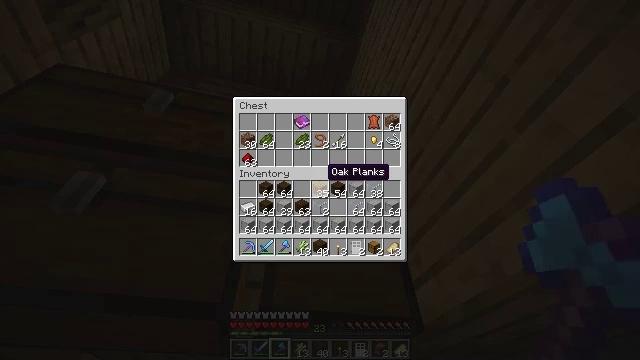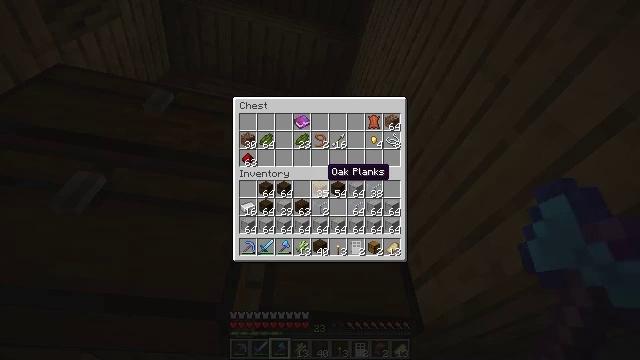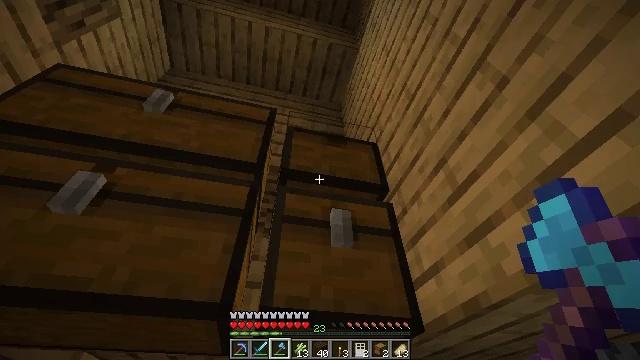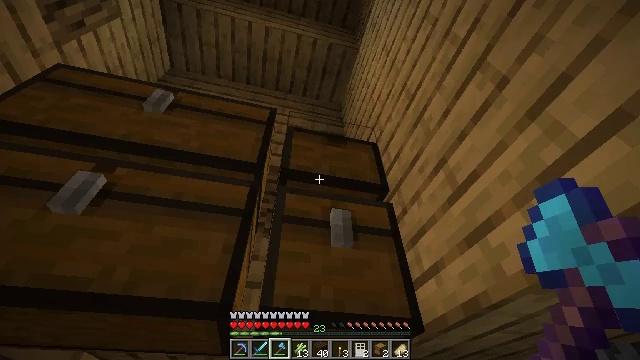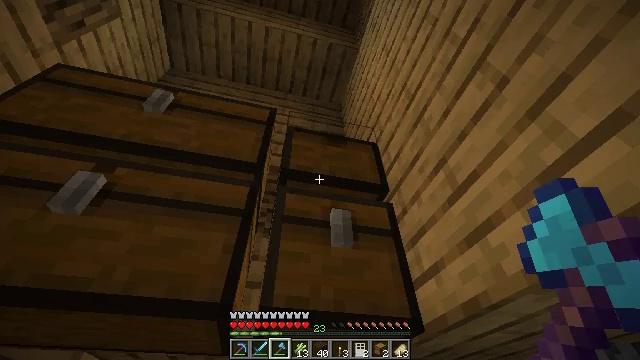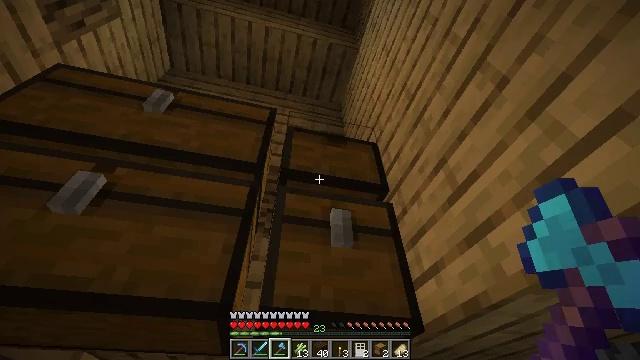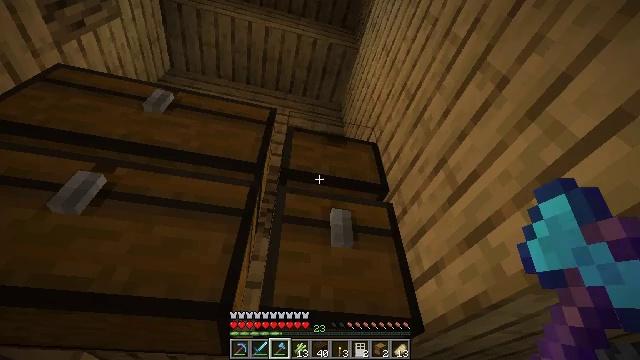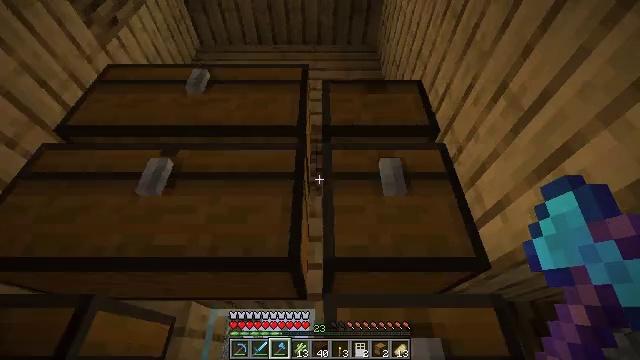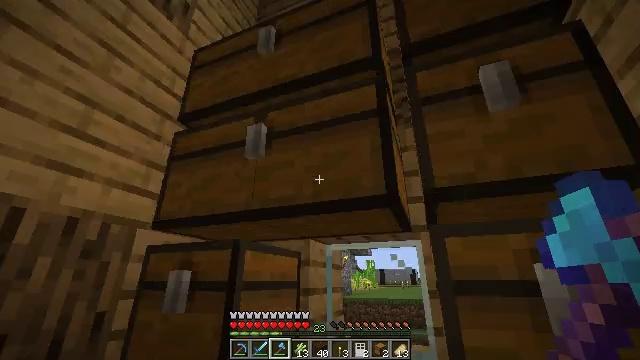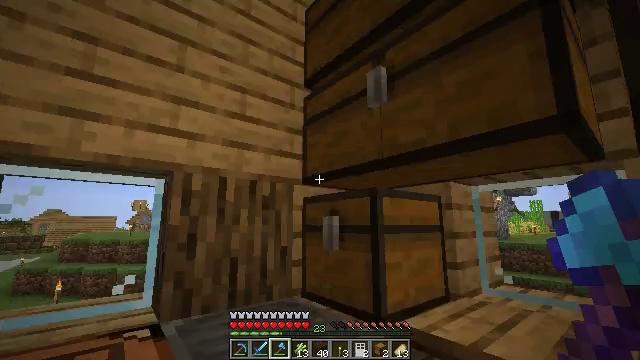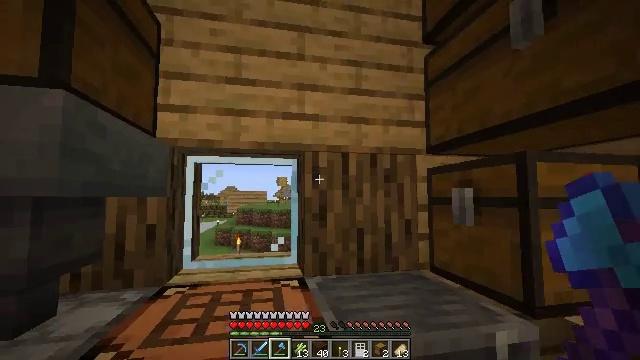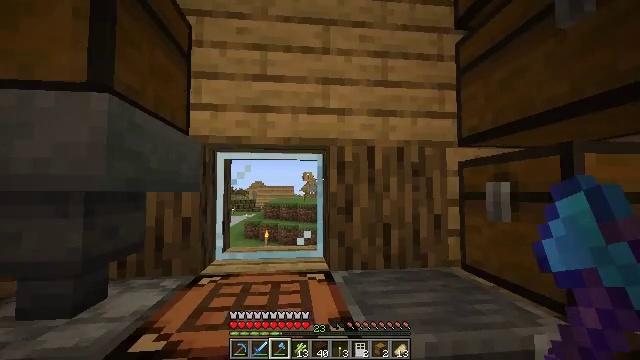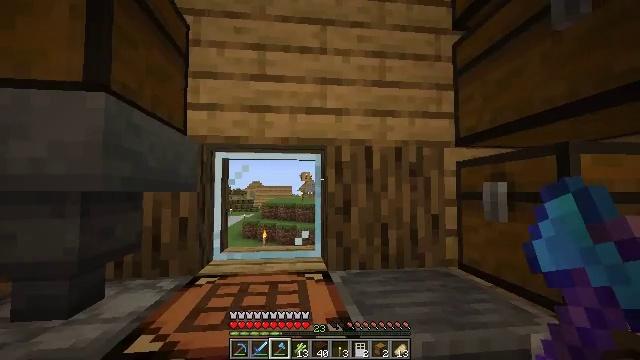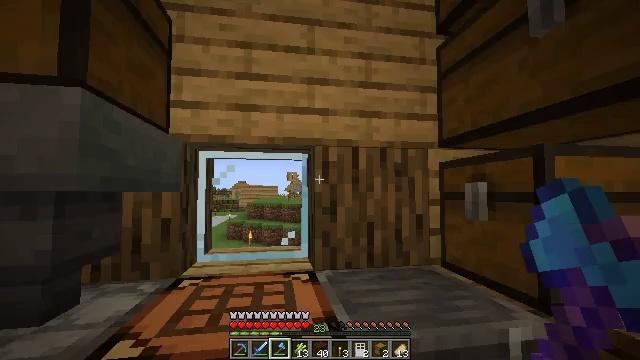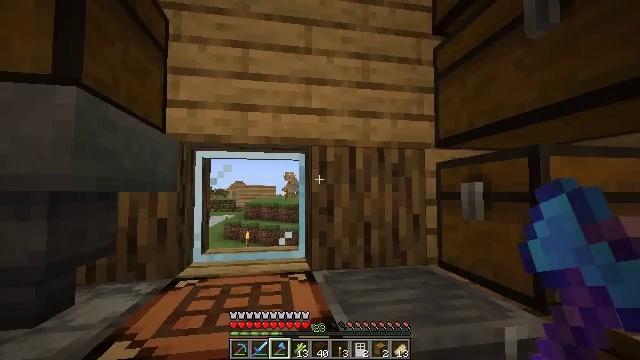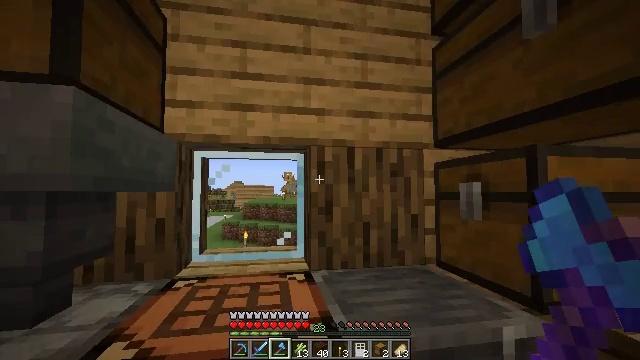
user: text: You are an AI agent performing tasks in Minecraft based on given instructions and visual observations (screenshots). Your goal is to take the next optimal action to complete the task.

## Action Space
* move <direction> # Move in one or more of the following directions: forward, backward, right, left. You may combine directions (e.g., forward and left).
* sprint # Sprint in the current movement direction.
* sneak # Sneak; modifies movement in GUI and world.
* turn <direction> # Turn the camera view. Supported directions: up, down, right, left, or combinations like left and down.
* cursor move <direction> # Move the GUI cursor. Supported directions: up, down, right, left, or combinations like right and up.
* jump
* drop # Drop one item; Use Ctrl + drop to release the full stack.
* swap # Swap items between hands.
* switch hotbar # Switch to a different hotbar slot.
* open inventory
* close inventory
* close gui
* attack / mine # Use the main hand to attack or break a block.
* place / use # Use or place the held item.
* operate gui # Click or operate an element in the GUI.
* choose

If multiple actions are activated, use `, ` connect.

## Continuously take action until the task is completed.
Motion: motion action
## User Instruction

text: Collect sugar cane near water sources.
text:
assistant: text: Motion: no_op
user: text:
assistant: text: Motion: no_op
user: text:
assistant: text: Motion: close gui
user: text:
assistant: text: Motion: no_op
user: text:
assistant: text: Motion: no_op
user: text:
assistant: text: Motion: no_op
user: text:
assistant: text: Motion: turn left and down
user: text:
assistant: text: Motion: turn left and down
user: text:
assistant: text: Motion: turn left and down
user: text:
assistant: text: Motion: turn left and down
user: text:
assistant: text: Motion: turn left and down
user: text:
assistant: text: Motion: no_op
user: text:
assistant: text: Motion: turn right
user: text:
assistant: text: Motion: no_op
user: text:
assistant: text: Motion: no_op
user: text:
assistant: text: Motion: no_op
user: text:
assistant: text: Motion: no_op
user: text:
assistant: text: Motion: no_op
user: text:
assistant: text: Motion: turn left
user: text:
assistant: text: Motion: turn left and down
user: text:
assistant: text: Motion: turn left and down
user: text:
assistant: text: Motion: turn left and down
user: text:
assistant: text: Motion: turn left and down
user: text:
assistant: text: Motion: turn down
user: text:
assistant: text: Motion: no_op
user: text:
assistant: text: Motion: use / place
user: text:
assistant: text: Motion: use / place
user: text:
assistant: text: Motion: use / place
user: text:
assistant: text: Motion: use / place
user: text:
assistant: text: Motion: no_op